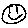
Label: smiley face